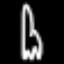
Label: fork